Interaction volume radius: 5 \u00c5
Interaction volume height: 10 \u00c5
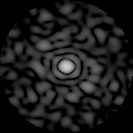
Disorder parameter: 0.7839